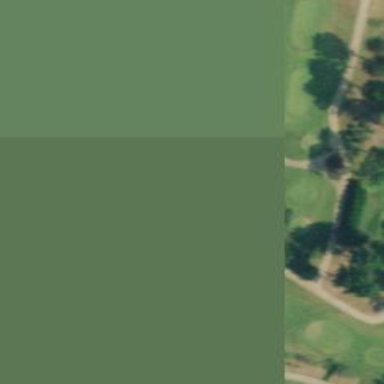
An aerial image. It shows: Rough area in golf course.